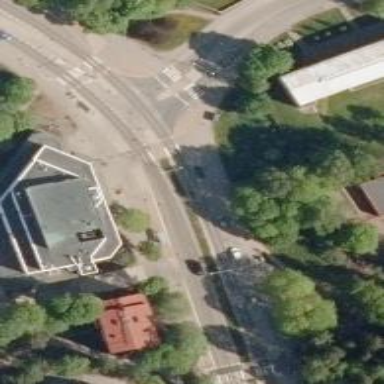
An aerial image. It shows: Asphalt cycleway with uncontrolled crossing.